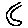
Label: moon